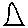
Label: triangle